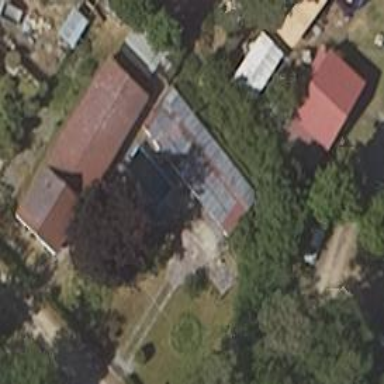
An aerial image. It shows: Shed.